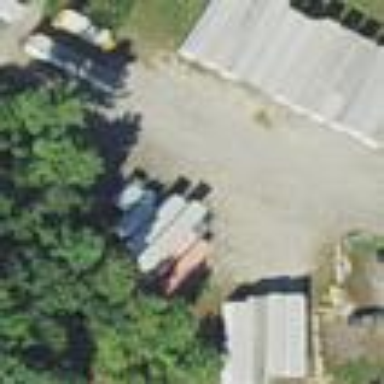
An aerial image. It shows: Industrial area designated as depot for trailers.